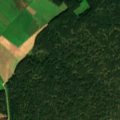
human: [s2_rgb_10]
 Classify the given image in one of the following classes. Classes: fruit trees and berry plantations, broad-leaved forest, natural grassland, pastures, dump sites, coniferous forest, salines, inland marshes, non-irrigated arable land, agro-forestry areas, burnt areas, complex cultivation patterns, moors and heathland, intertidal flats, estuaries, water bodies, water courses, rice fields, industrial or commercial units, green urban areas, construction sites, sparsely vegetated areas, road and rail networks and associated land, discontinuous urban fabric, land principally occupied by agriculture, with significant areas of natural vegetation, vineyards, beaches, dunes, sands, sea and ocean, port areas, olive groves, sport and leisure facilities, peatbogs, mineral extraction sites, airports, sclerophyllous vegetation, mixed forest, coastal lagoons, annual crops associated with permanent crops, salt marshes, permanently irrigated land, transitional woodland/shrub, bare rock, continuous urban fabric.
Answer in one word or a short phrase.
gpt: pastures, coniferous forest, mixed forest